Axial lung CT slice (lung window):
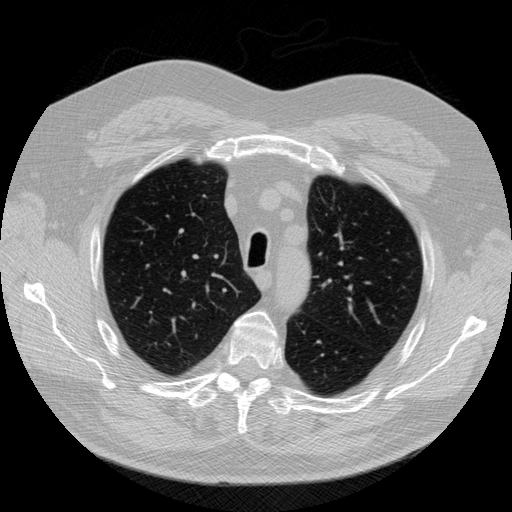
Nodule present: no